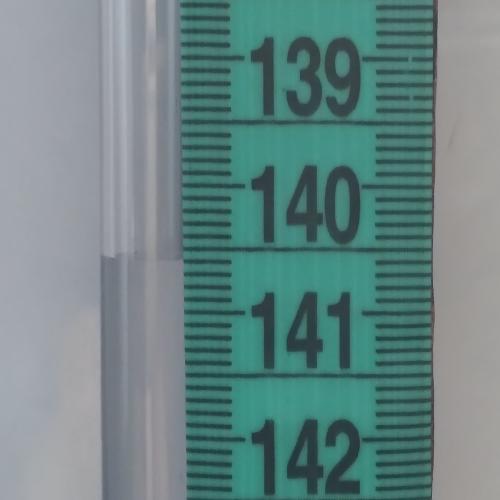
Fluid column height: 140.6 cm